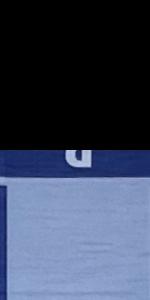
Label: Empty